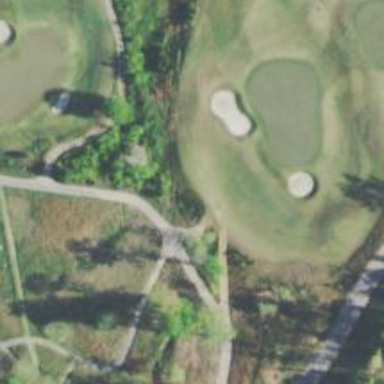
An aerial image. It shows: Service road used as golf cart path.